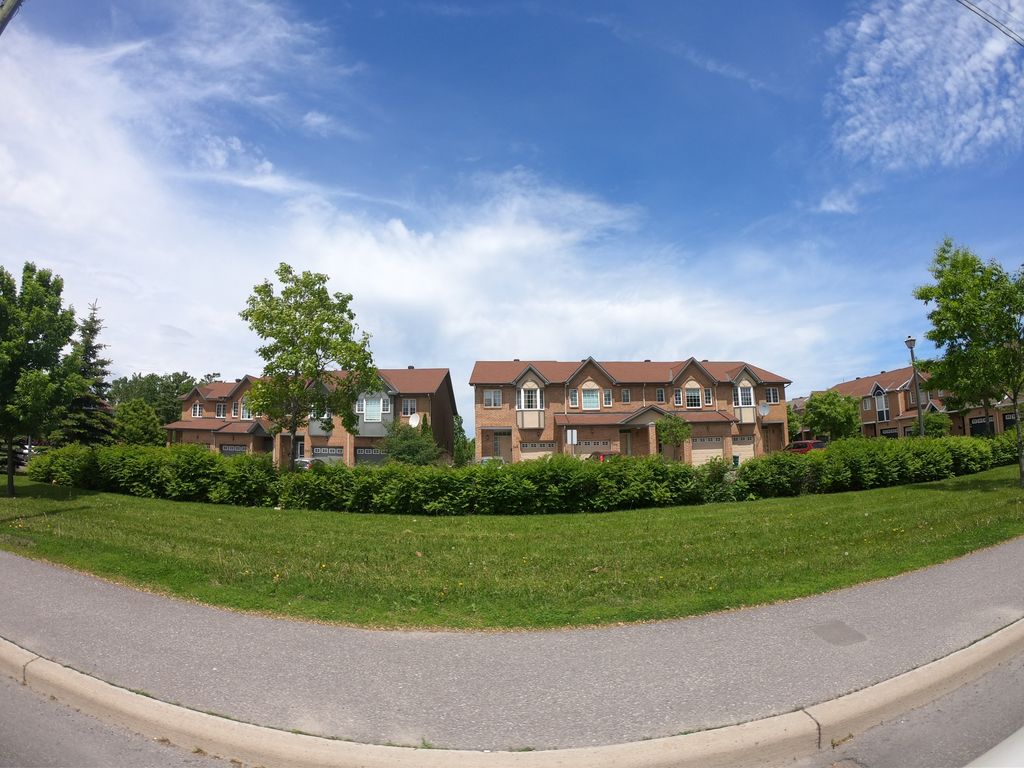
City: ottawa-gatineau